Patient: sex M, age 68
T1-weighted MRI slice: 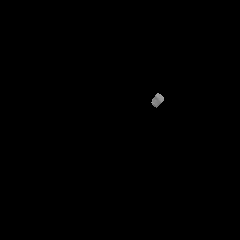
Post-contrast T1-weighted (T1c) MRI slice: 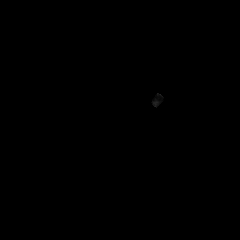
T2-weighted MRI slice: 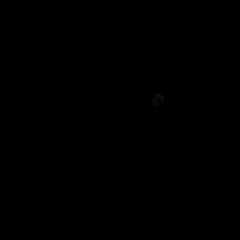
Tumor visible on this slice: no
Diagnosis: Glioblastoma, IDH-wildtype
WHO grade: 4